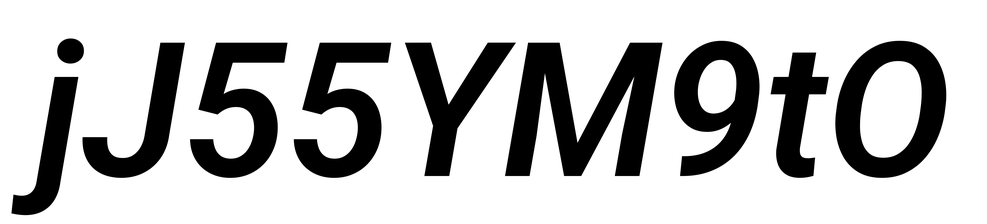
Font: Roboto-Italic_SemiBold_Italic